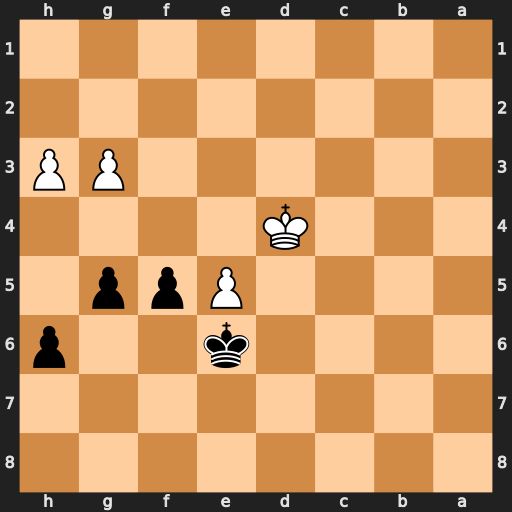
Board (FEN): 8/8/4k2p/4Ppp1/3K4/6PP/8/8
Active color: b
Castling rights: -
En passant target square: -
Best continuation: h5 g4 fxg4 hxg4 h4